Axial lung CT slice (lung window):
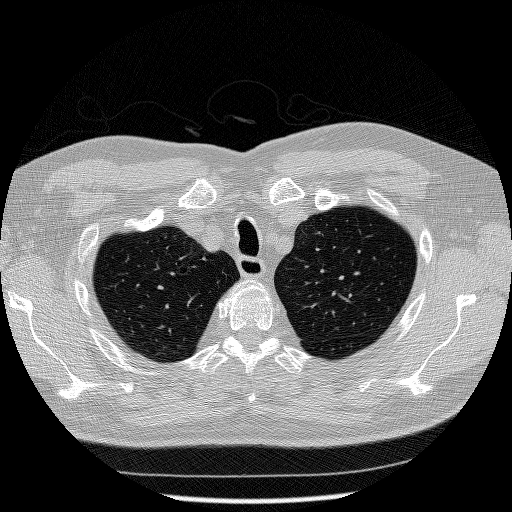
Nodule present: no